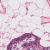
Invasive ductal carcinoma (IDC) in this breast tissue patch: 0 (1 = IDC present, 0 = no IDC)